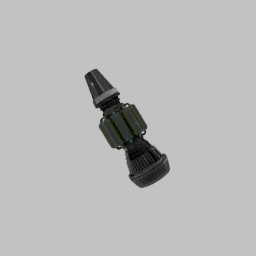
Label: mechanical